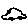
Label: car